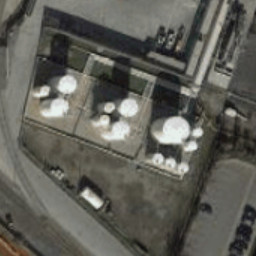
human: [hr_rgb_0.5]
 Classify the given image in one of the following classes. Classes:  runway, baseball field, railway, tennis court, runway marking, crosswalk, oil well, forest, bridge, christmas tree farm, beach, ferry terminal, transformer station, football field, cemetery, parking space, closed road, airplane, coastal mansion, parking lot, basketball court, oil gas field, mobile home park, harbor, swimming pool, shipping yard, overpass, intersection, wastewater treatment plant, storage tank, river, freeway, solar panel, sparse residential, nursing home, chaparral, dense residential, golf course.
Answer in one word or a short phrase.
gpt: storage tank